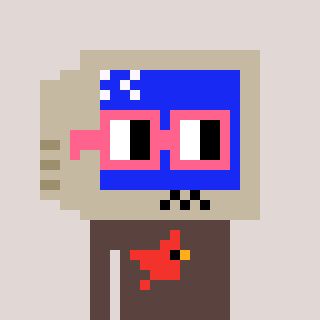
a pixel art character with square pink glasses, a old monitor-shaped head and a darkbrown-colored body on a warm background